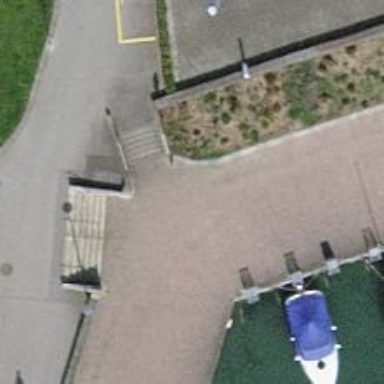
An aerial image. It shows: Set of concrete steps.